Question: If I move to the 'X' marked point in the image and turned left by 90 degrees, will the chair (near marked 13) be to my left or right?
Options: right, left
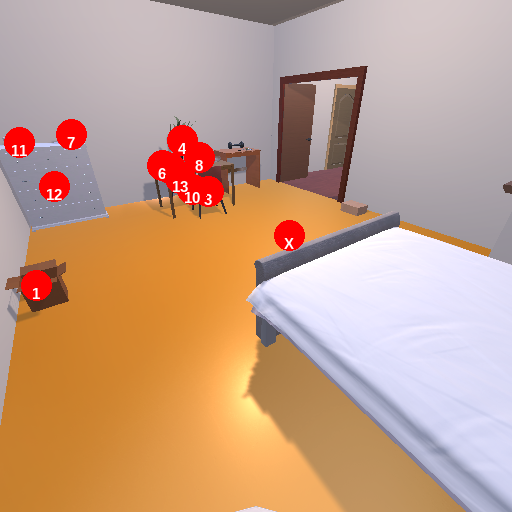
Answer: right